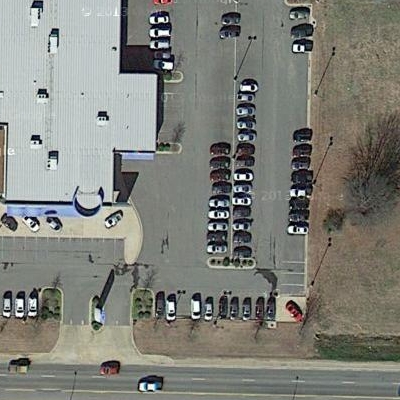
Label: cIndustry